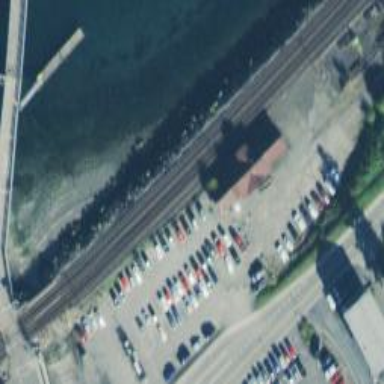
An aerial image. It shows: Railway service station.